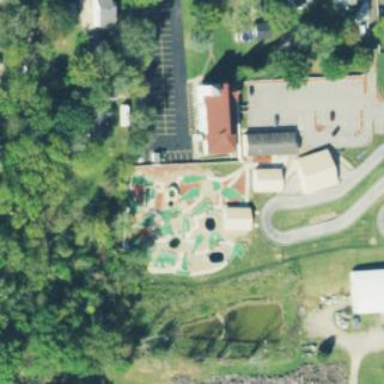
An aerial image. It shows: Miniature golf course.